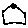
Label: house